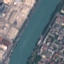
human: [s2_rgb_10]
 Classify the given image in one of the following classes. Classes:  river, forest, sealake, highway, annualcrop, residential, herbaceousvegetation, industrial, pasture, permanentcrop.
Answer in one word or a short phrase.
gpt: River